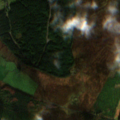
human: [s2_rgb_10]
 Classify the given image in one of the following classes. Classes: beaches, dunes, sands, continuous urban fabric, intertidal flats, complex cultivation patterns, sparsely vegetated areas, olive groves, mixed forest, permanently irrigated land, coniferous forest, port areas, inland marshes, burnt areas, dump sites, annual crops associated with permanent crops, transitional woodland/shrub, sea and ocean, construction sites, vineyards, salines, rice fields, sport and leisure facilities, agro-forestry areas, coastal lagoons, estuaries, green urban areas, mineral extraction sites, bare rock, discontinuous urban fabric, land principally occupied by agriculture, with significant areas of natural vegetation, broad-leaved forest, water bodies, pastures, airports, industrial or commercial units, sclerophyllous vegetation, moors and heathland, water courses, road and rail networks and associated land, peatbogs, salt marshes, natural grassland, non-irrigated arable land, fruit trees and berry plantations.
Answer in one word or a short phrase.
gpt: coniferous forest, moors and heathland, transitional woodland/shrub, peatbogs